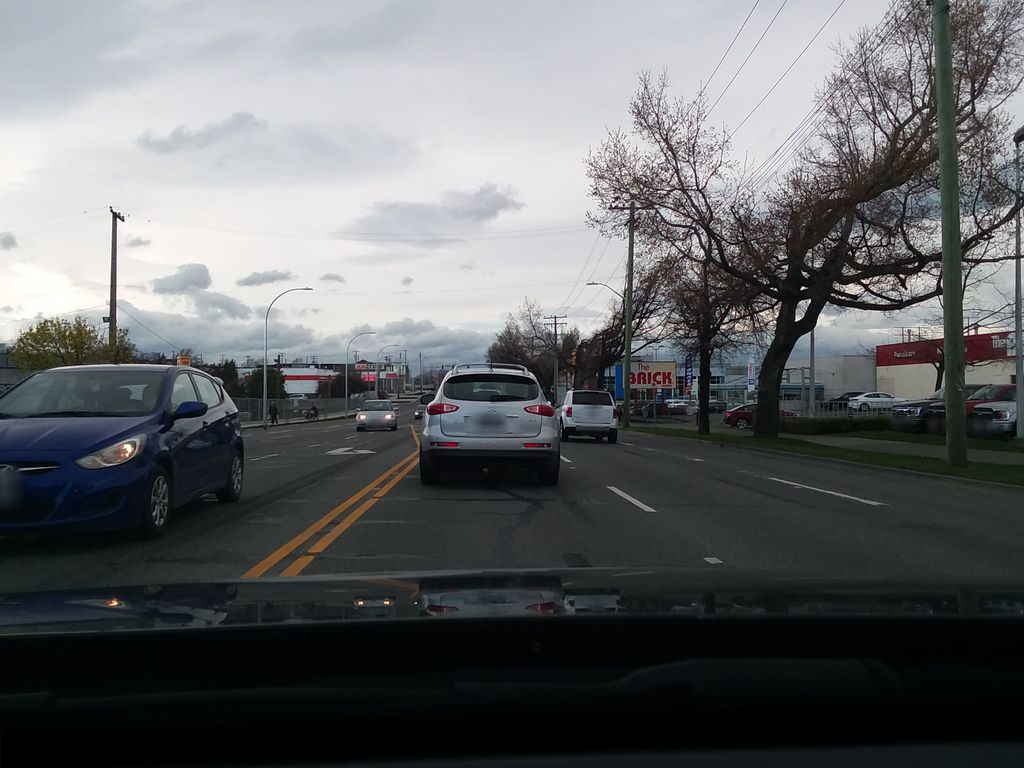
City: victoria